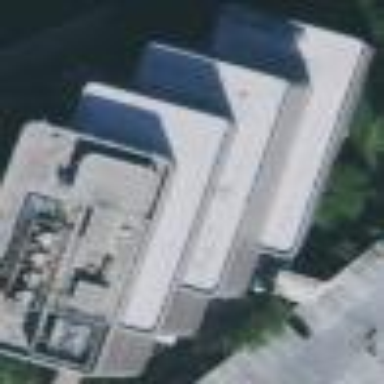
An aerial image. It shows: Office building.